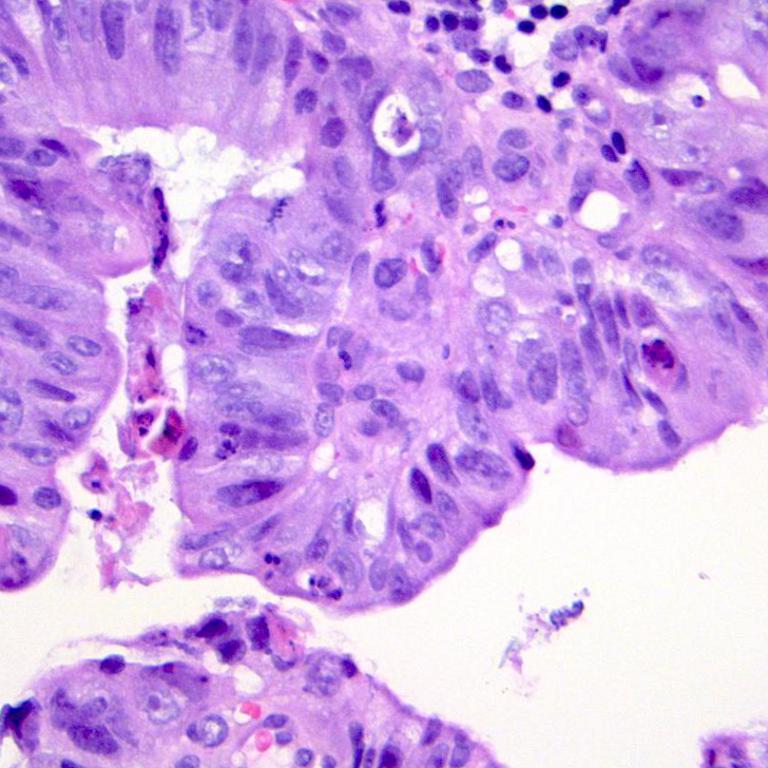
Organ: colon
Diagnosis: adenocarcinomas